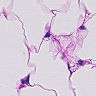
Metastatic tissue present: no